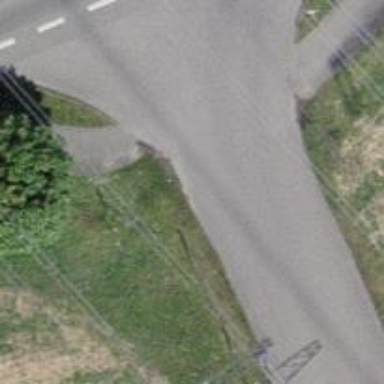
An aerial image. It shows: Asphalt path that serves as sidewalk.